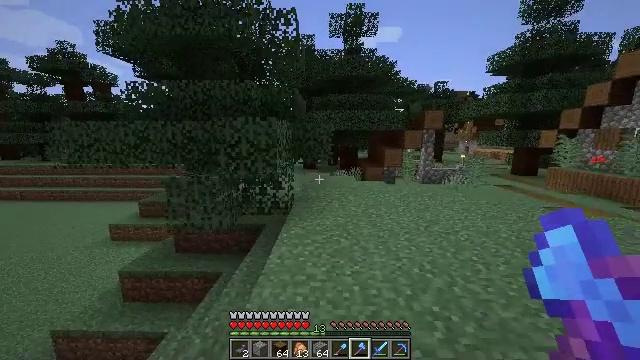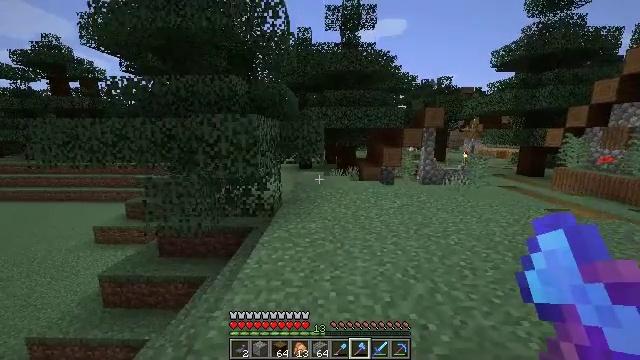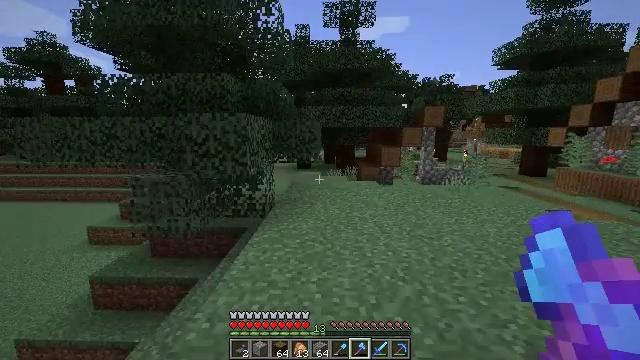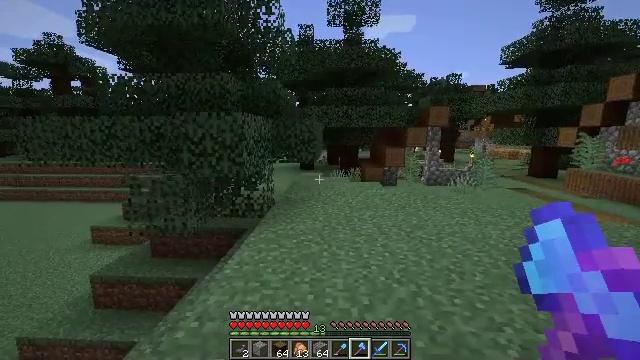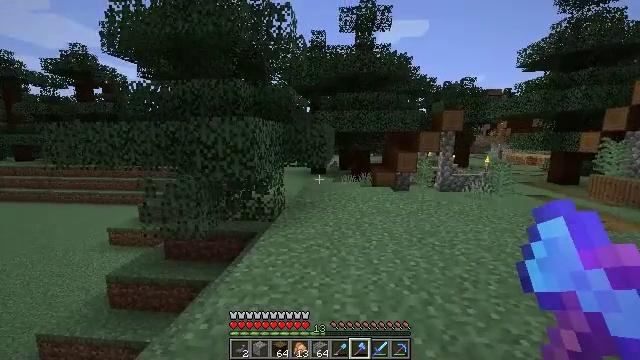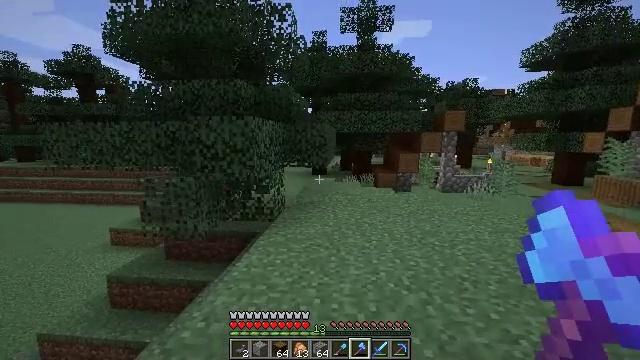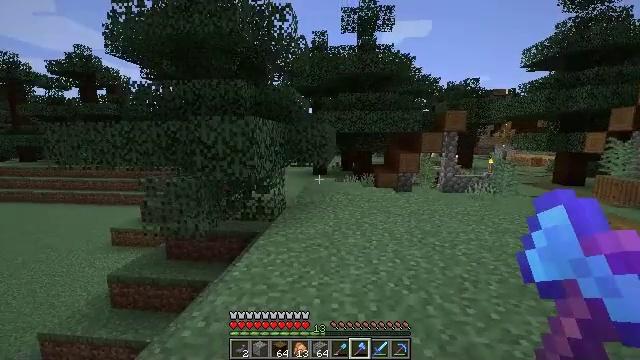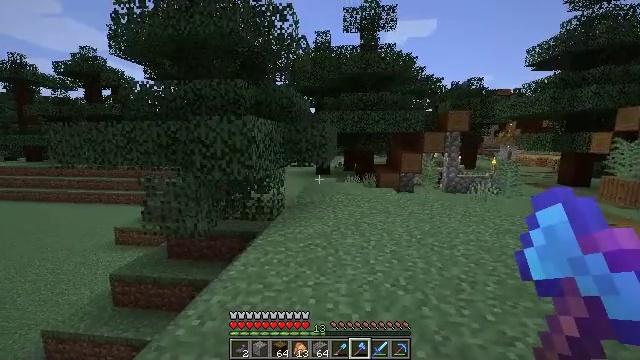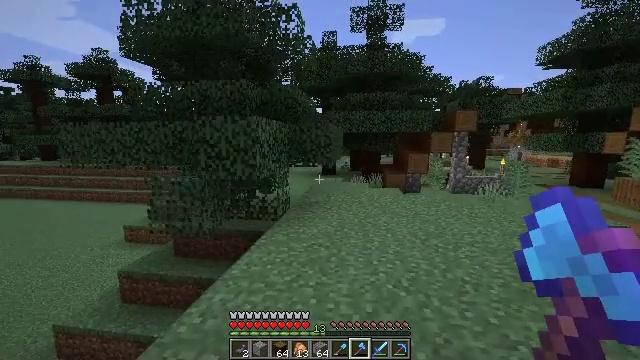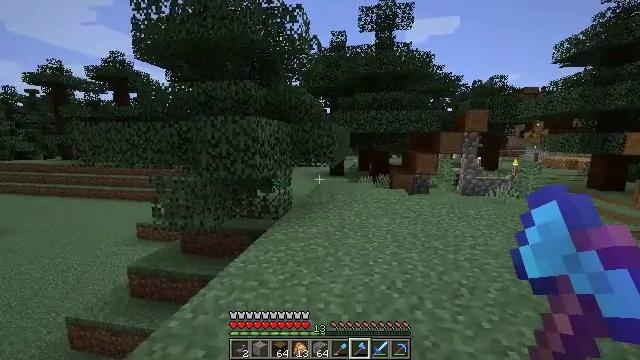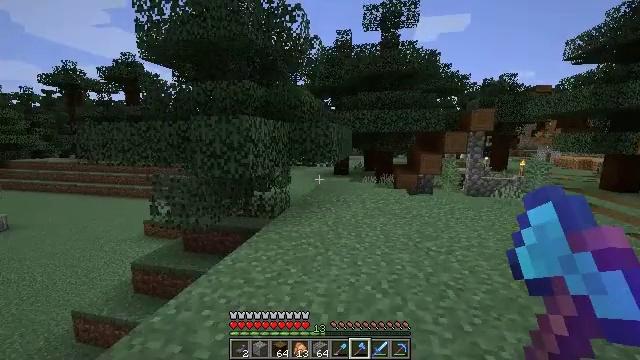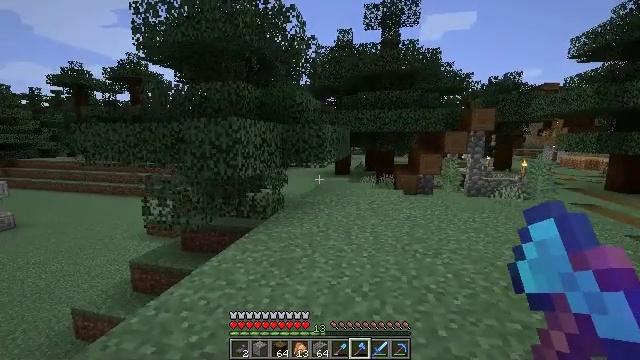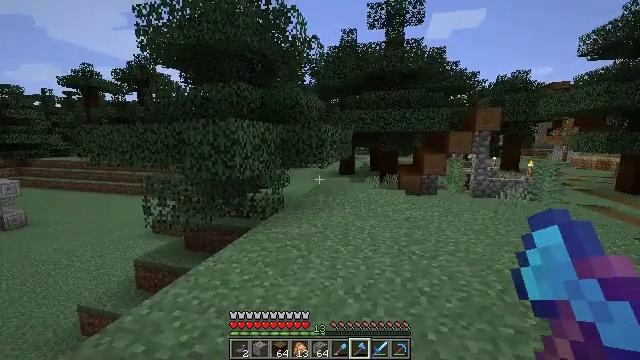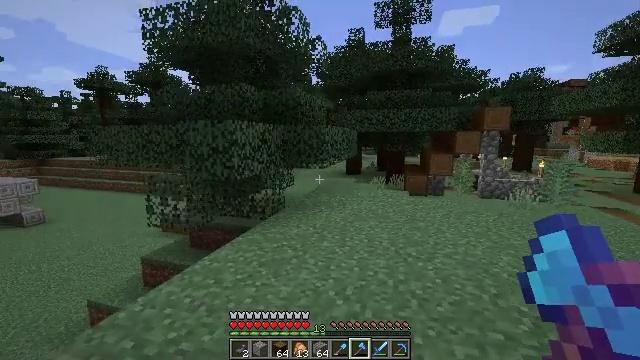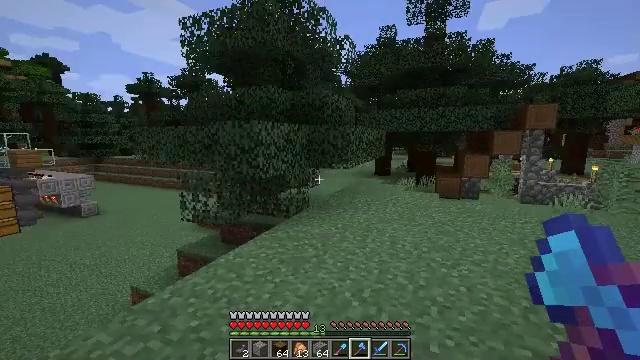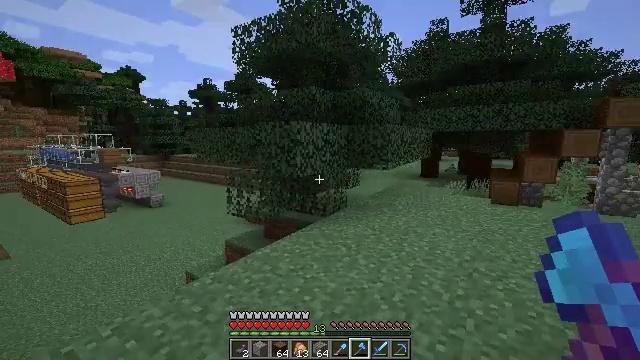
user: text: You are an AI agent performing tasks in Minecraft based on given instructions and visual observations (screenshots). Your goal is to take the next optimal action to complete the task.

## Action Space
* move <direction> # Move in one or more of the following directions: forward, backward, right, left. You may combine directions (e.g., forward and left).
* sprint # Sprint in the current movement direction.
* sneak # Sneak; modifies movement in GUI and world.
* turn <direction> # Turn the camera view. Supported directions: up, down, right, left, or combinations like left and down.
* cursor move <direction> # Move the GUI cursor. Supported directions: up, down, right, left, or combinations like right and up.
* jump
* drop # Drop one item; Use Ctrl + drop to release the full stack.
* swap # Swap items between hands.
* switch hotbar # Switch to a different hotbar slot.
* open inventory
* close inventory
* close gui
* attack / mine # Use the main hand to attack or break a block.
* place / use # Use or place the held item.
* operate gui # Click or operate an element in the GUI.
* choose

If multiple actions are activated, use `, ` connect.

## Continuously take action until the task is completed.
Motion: motion action
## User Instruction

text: Mine the large fern from the ground.
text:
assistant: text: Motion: move right
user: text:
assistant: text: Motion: no_op
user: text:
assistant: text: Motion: turn left
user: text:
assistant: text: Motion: turn left and up
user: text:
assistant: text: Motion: no_op
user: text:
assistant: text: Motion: no_op
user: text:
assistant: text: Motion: move right
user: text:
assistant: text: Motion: move right, turn left
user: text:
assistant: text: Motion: move right, turn left
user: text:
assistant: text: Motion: move right, turn left
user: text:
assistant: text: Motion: move right, turn left
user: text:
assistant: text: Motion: move right, turn left
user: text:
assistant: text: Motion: move right, turn left
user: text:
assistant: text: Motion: move right, turn left
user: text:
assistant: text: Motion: move right, turn left
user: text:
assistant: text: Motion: move right, turn left
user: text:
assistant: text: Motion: turn left
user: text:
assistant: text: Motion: turn left
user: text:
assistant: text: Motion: no_op
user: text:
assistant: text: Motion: no_op
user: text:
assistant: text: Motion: no_op
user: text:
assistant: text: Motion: no_op
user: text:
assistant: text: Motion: turn left and down
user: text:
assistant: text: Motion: turn left and down
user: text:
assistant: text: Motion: turn left
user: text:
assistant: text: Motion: turn left
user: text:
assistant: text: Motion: move forward, turn left and up
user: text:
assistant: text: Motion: move forward, turn left
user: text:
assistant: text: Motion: move forward
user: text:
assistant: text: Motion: move forward